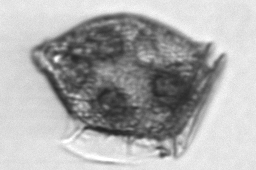
Label: Dinophysis_norvegica